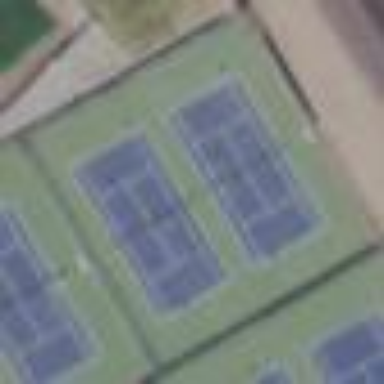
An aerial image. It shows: Tennis court on the leisure land pitch.